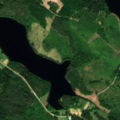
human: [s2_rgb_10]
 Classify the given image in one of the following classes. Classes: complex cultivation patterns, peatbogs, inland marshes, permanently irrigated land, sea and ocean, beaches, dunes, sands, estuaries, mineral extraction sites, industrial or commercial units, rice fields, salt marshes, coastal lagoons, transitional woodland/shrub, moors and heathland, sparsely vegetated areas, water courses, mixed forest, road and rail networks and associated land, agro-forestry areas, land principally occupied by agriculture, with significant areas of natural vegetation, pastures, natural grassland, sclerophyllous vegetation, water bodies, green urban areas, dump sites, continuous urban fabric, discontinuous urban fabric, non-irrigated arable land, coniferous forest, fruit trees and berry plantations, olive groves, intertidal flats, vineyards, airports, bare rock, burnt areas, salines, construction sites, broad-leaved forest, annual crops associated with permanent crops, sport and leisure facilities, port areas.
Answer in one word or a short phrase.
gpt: coniferous forest, mixed forest, water bodies